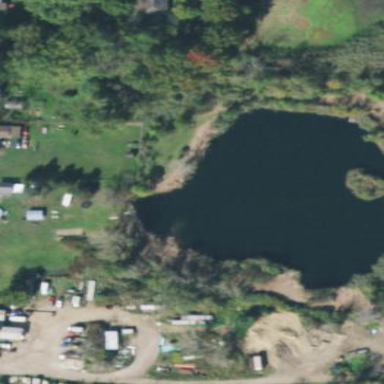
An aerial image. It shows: Peaceful pond surrounded by nature.